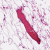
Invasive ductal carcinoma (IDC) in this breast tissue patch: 0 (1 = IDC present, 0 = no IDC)